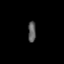
Tissue: lung
Cell type: T cells
Senescence score: 0.2204
Nuclear area (px): 162
Mean DAPI intensity: 91.944